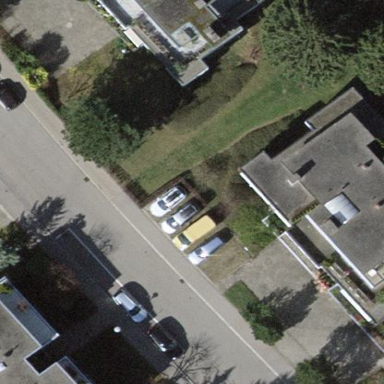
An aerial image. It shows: View of roof of building.